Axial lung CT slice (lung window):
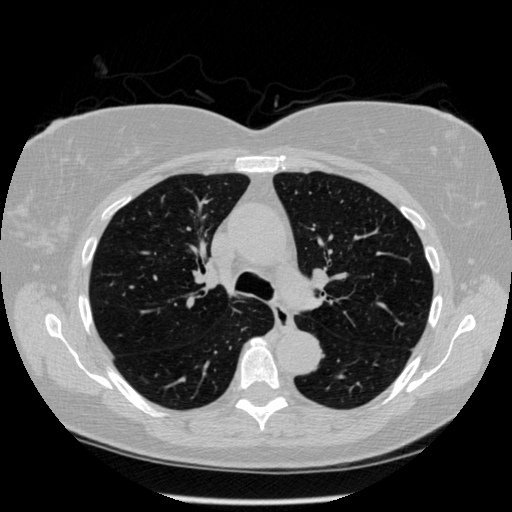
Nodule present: no